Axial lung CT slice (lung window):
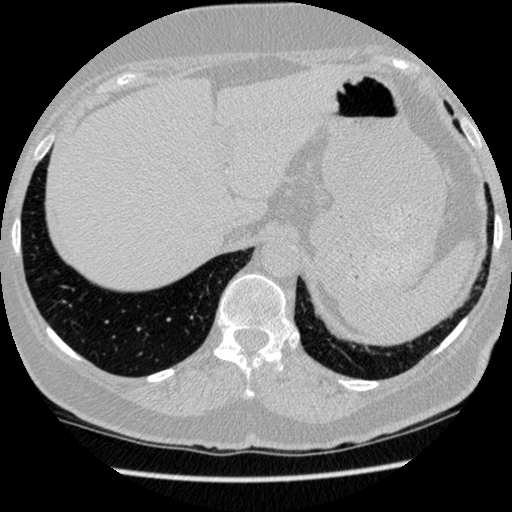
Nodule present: no